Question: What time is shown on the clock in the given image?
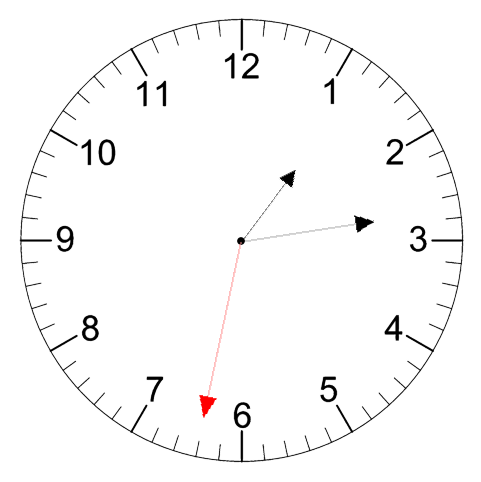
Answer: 01:13:32